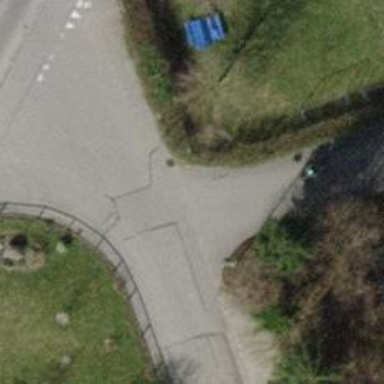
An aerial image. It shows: Hedge barrier.